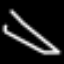
Label: line